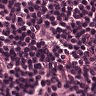
Metastatic tissue present: no